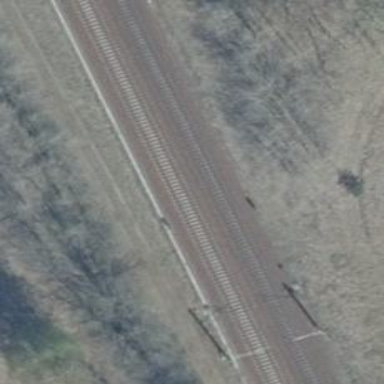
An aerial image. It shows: Railway signal.